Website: crate-barrel
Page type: account-selection
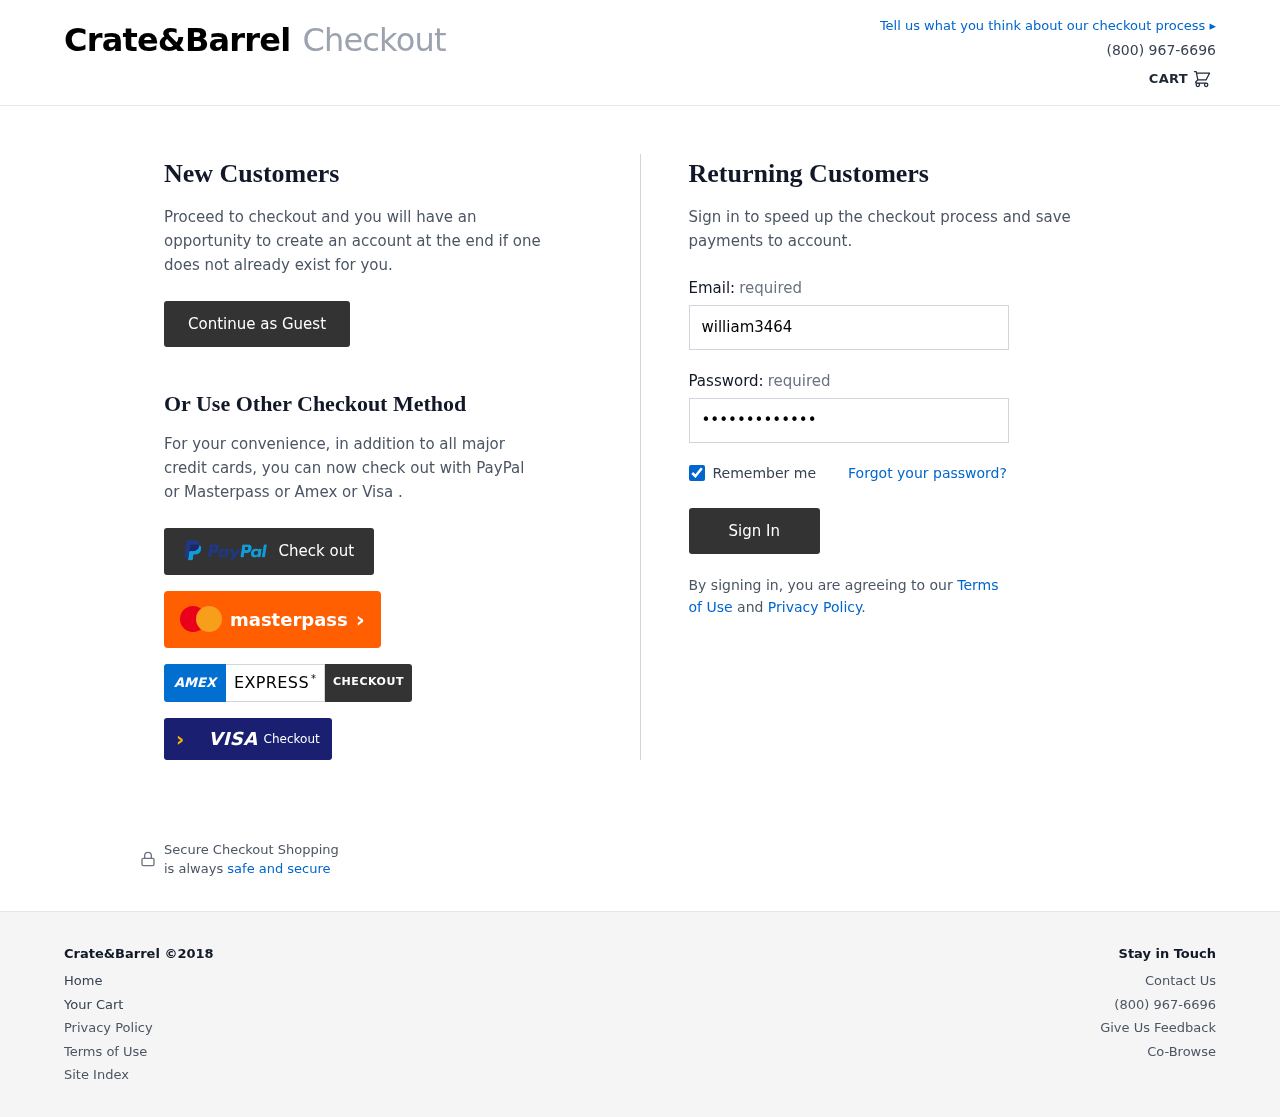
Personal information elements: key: PII_LOGIN_USERNAME
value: william3464